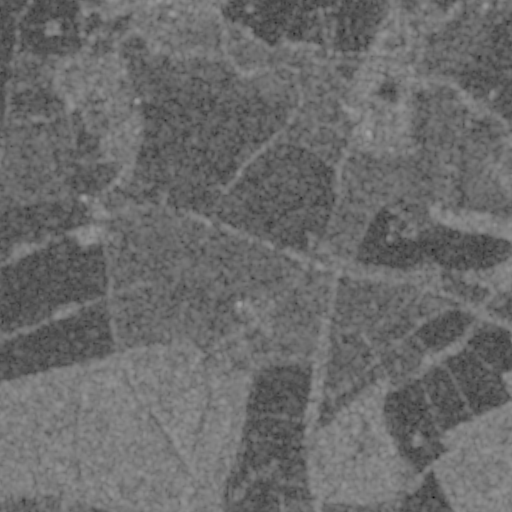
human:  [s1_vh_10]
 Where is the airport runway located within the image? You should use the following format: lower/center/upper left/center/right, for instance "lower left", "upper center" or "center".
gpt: The airport runway is located in the center left of the image.
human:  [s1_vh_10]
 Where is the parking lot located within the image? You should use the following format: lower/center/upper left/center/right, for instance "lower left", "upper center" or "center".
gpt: The parking lot is located in the upper right of the image.
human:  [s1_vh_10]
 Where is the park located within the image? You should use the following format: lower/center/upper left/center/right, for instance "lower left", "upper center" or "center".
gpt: There is no park in the image.

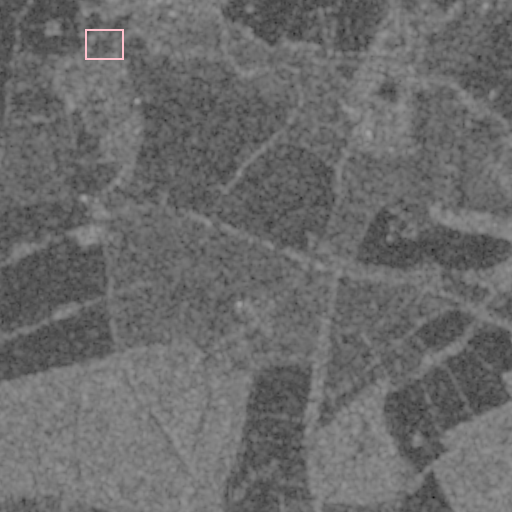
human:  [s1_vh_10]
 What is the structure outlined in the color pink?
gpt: The structure outlined in pink is a park.
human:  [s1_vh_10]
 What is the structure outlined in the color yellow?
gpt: There is no yellow outline.